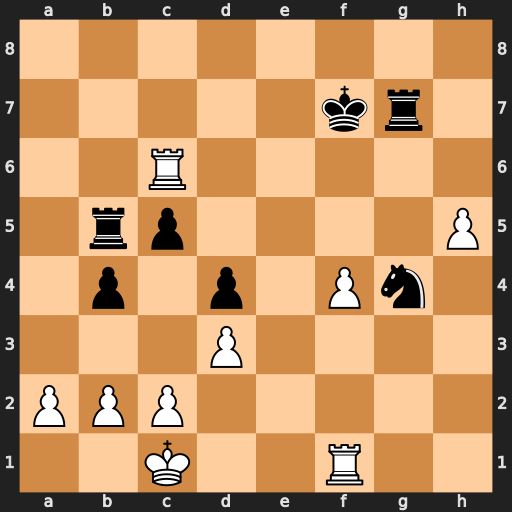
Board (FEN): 8/5kr1/2R5/1rp4P/1p1p1Pn1/3P4/PPP5/2K2R2
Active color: w
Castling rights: -
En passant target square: -
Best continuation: Rc7+ Kf6 Rxg7 Kxg7 Rg1